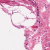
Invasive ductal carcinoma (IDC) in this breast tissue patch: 0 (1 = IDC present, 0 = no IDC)